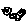
Label: bird